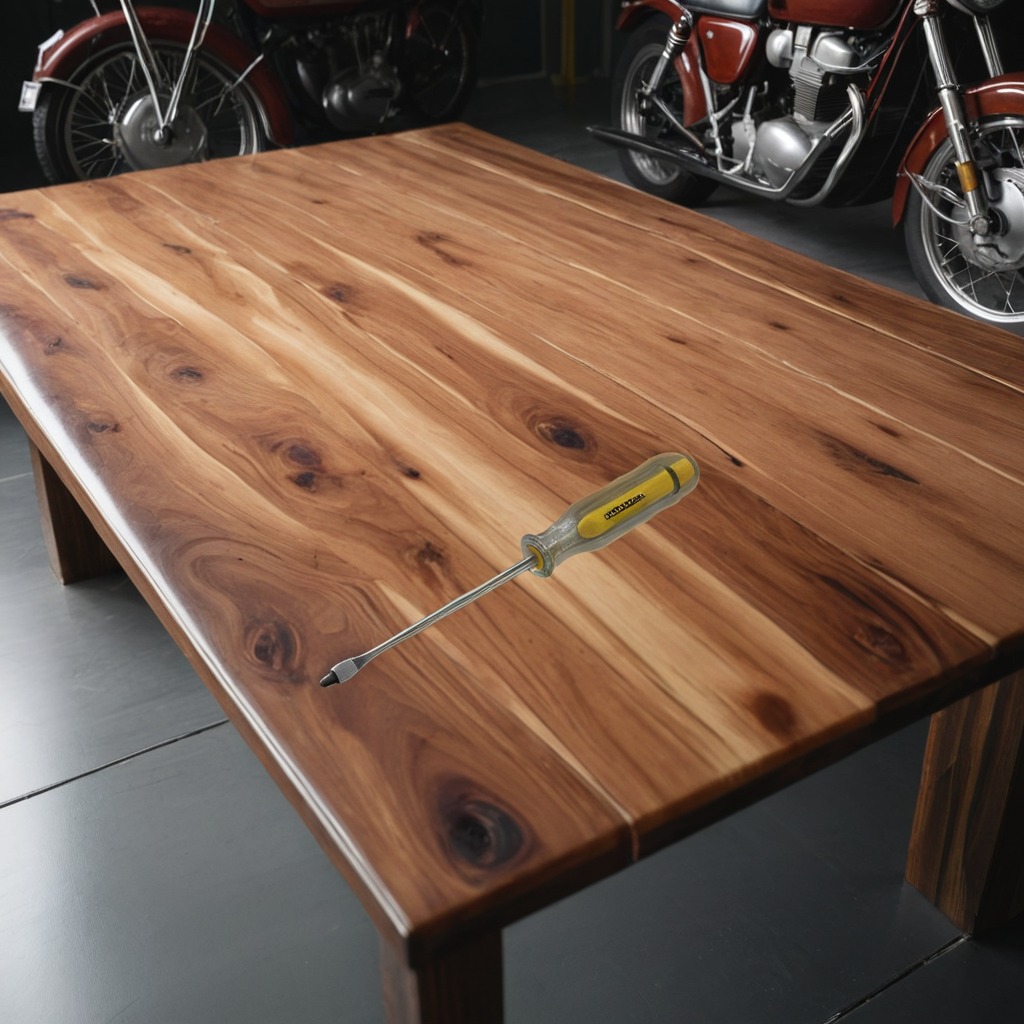
A screwdriver is lying on the oil-spilled wooden table in a vintage motorcycle garage.